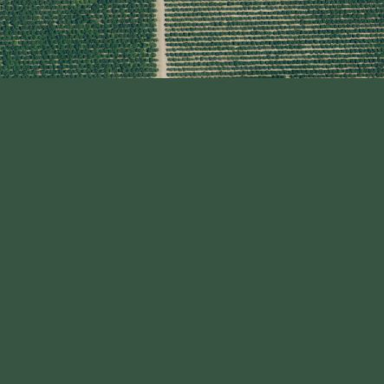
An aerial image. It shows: Almond orchard with rows of almond trees.